Interaction volume radius: 5 \u00c5
Interaction volume height: 20 \u00c5
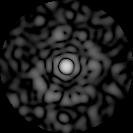
Disorder parameter: 0.8436